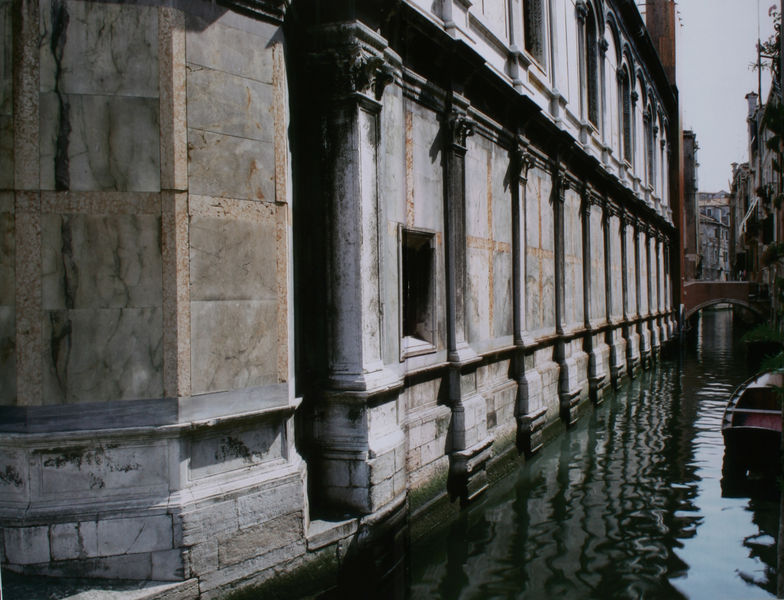
Titel: Langhauswand am Kanal
Künstler: Pietro Lombardo
Standort: Venedig
Institution: Santa Maria dei Miracoli
Schlagwörter: blau, dunkel, gemälde, himmel, meer, schatten, wasser, weiß, fluss, grün, ocker, stadt, braun, bunt, fenster, grau, hell, licht, marmor, orange, pfeiler, profil, schwarz, säule, säulen, tür, gebäude, haus, muster, wand, architektur, barock, sockel, stein, steine, häuser, spiegelung, brücke, gewässer, kanal, sonne, renaissance, boot, boote, kahn, kamin, schiff, sommer, wellen, ansicht, enge, fassade, gasse, italien, perspektive, venedig, transport, sonnenlicht, mauer, ziegel, schlucht, pilaster, häuse, treppe, arch, arches, balcony, blue, column, columns, red, white, window, gray, green, old, windows, picture, reflection, brown, stufe, tor, lichtreflexe, reflexion, foto, fotografie, photographie, stadtansicht, eingang, eng, gang, nische, palast, palazzo, algen, mauerwerk, moos, photo, fries, sims, gesims, canale, farbfoto, sky, stone, sonnenschein, boat, building, house, lake, sea, water, reflections, river, narrow, color, waser, door, bridge, town, lagune, bund, geschoss, marble, italy, fahrt, grachten, antenne, city, day, sockelgeschoss, fensteröffnung, buildings, venice, balustraden, gondel, gondeln, venezia, schifferei, blöcke, barke, haustein, wasserkanal, verkröpft, chanel, moss, tan, doorway, open, photograph, photography, awning, finial, wasserstrasse, acqua alta, marmoe, vaporetto, venecia, archiotektur, blocks, canal, gondola, lagoon, florence, e, stern, facade, gondoliero, verkeht, erkehr, capitals, steinfassade, colum, ripple, intense, waer, reflect, algae, raver, buildilng, buildigs, san marcos